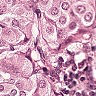
Metastatic tissue present: yes